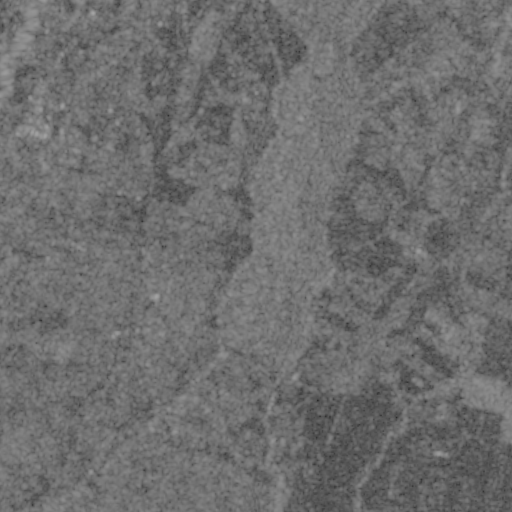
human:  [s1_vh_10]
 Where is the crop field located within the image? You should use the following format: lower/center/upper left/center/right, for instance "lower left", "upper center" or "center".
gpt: The crop field is located in the upper right of the image.
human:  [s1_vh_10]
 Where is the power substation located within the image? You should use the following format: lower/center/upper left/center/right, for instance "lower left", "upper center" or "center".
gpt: The power substation is located in the upper left of the image.
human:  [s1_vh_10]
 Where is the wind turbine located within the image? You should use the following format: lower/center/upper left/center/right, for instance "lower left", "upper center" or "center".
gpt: The wind turbine is located in the lower right of the image.
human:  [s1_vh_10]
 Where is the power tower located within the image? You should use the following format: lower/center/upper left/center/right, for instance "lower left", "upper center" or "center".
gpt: There is no power tower in the image.

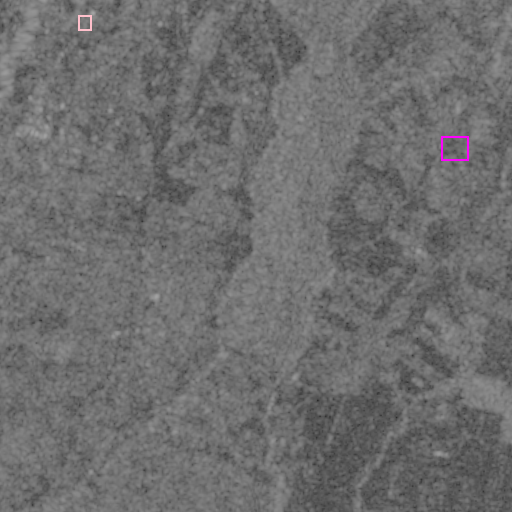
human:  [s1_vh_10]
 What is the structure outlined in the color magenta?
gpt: The structure outlined in magenta is a crop field.
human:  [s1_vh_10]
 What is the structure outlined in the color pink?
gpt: The structure outlined in pink is a power substation.
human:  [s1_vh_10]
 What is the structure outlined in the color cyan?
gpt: There is no cyan outline.